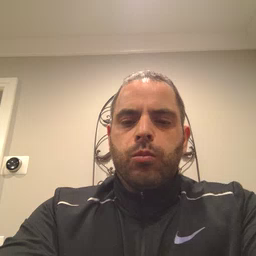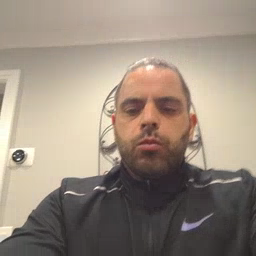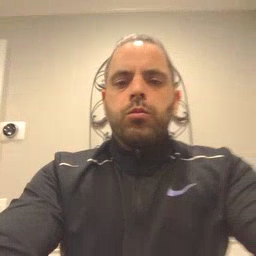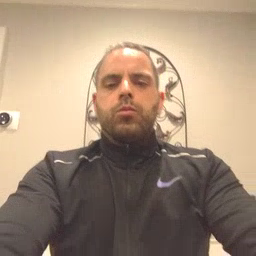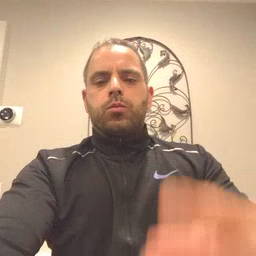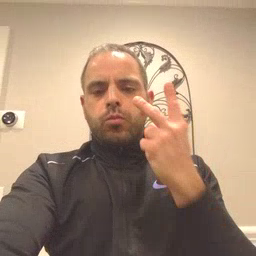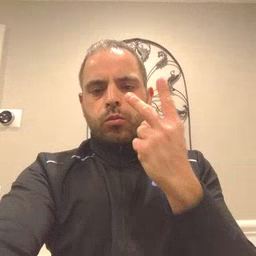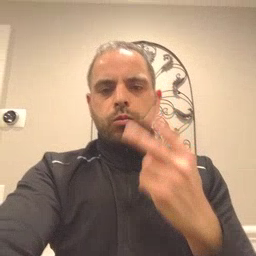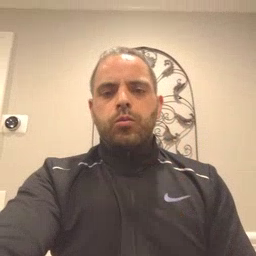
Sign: see